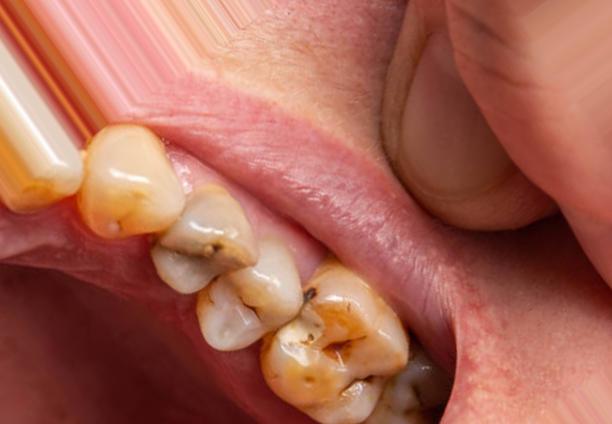
Condition: Caries